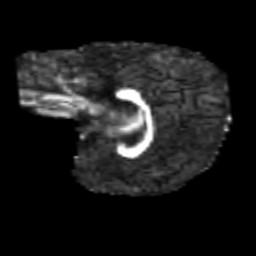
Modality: FA
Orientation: sagittal
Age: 7
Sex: male
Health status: healthy